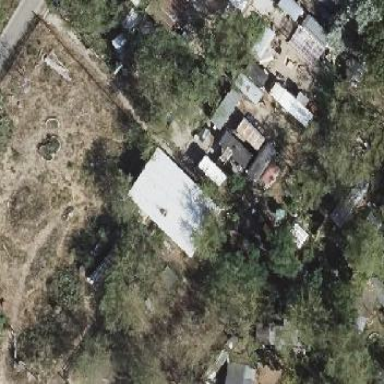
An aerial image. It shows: Shed.